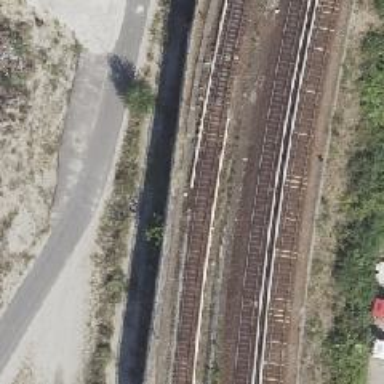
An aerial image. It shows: Light rail railway line with electrified rails.